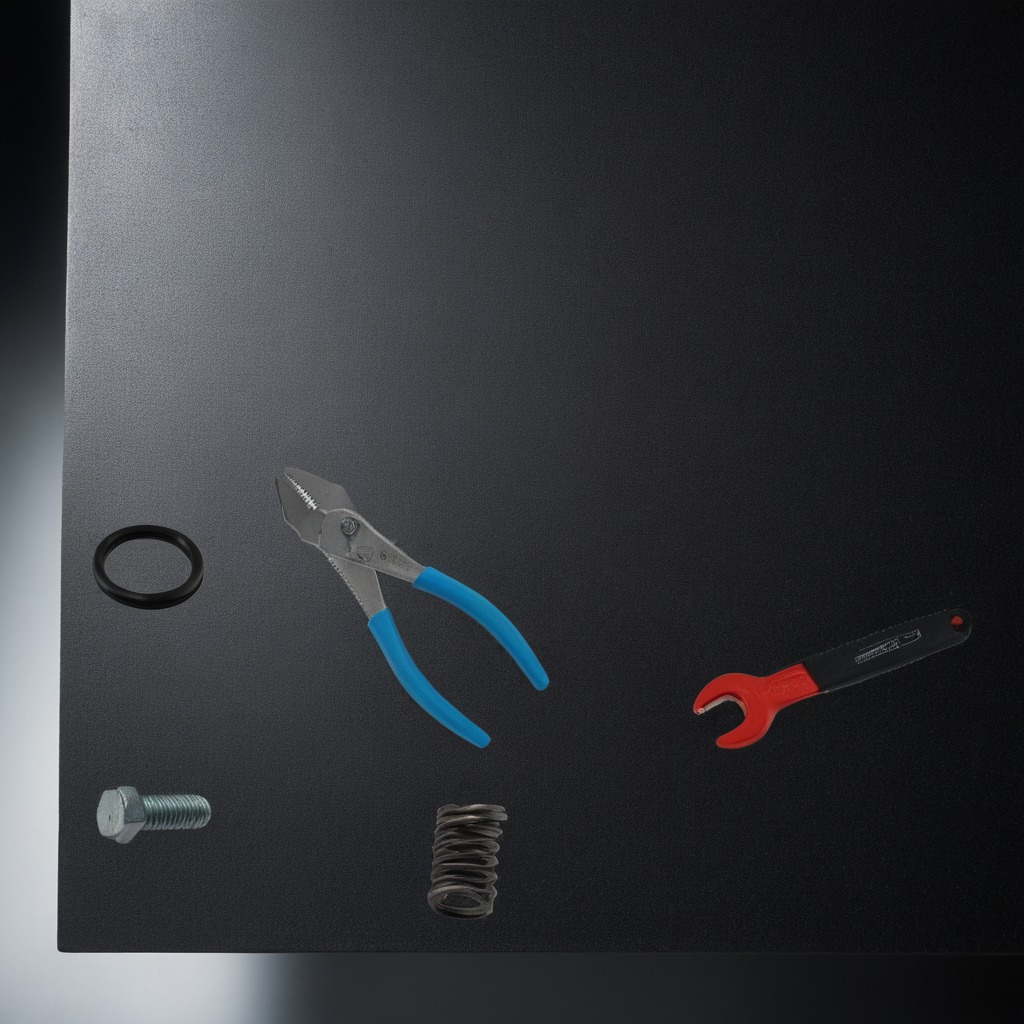
A rubber O'ring, a metal machine screw, a pair of pliers, a coiled metal spring, and a wrench are lying on the clean granite tabletop.